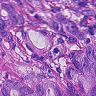
Metastatic tissue present: yes